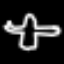
Label: airplane